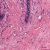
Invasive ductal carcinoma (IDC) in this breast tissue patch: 0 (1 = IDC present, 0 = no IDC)